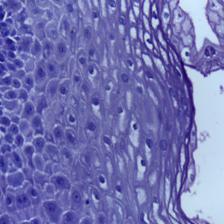
Diagnosis: Normal